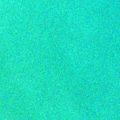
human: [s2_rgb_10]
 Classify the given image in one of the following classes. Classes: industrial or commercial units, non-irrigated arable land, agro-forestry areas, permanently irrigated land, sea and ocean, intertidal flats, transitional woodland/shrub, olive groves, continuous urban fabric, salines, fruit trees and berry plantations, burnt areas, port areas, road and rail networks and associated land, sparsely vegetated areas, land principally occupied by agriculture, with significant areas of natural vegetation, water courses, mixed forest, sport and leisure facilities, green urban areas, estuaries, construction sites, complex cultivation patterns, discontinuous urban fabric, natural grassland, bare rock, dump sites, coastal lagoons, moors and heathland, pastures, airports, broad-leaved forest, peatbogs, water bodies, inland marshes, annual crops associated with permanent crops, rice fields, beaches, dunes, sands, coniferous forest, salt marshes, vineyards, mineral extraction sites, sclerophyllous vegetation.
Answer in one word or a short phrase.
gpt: sea and ocean